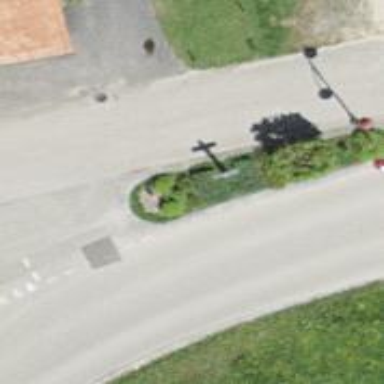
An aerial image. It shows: Historic wayside cross.